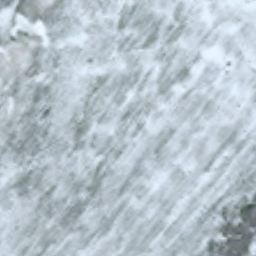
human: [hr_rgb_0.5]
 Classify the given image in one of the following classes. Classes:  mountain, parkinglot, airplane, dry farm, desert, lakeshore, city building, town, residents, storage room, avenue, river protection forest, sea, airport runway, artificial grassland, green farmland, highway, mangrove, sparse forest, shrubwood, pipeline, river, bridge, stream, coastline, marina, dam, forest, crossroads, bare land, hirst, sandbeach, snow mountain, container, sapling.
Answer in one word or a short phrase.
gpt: snow mountain